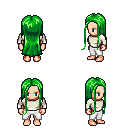
a pixel art fantasy rpg character, female body template, human, light skin, white long-sleeve shirt, white pants, green extra-long hairstyle, four views (front, back, left, right), 2x2 character sprite sheet, small pixel art, hard edges, no anti-aliasing